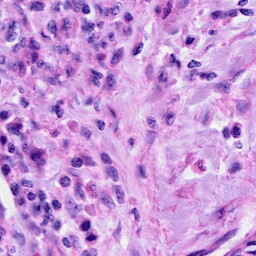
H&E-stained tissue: Cervix